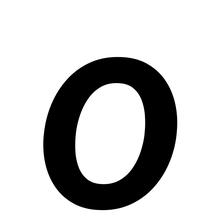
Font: Roboto-Italic_Medium_Italic